Question: Good day. How to change the count and label of the cells by clicking using reloadData?

'''
- (void)tableView:(UITableView *)tableView didSelectRowAtIndexPath:(NSIndexPath *)indexPath{
[tableView deselectRowAtIndexPath:indexPath animated:NO];
NSLog(@"test");
[tableView numberOfRowsInSection:3];
[tableView reloadData];
}
'''
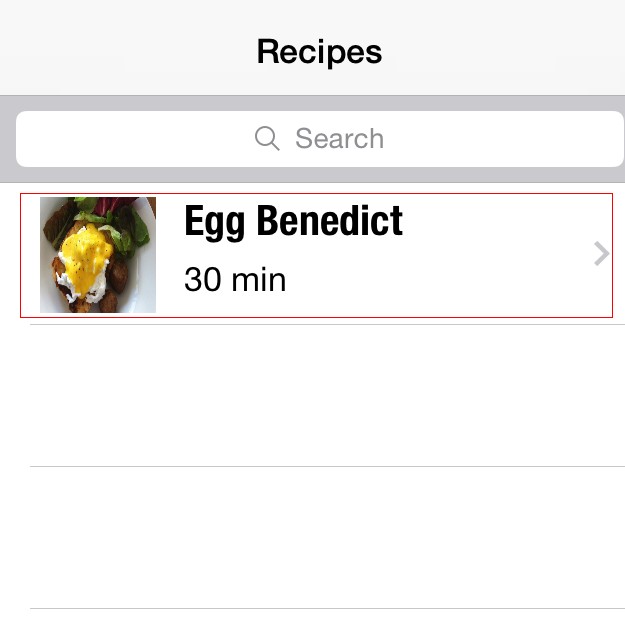
Answer: If you want to change the number of rows in section you should modify your dataSource from your delegate method. You shouldn't call any of dataSource methods.
Below you can find one of the simplest way to modify data of yoru table view:
'''
// In your category or header file:
@property (nonatomic) NSInteger numberOfRows;
- (void)viewDidLoad {
self.numberOfRows = 1;
}
- (void)tableView:(UITableView *)tableView didSelectRowAtIndexPath:(NSIndexPath *) {
self.numberOfRows = 3;
[self.tableView reloadData];
}
//Method in your table view datasrouce
- (void)tableView:(UITableView *)tableView numberOfRowsInSection:(NSInteger)section {
return self.numberOfRows;
}
'''